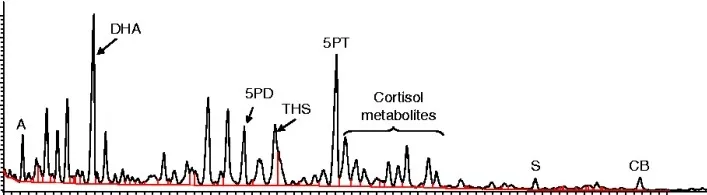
A 24-h urinary steroid profile.
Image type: chart (chart)